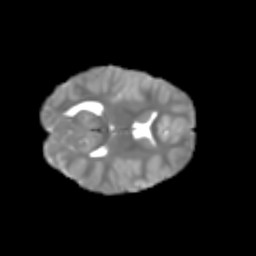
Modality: T2w
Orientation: axial
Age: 7
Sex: female
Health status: healthy